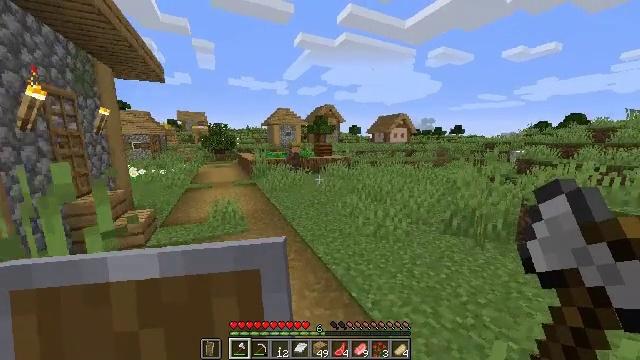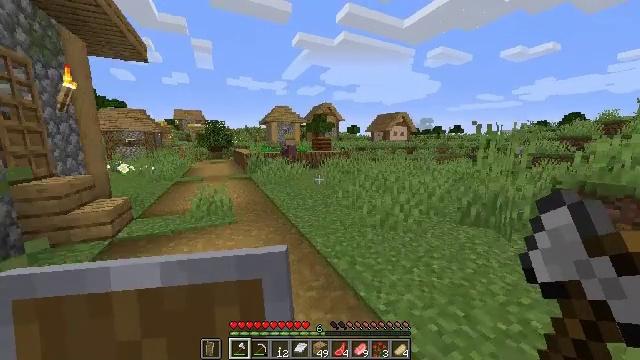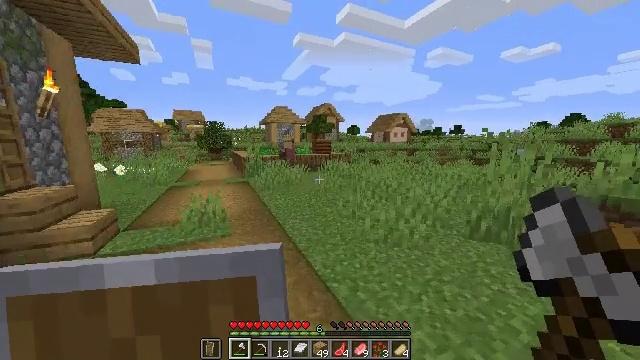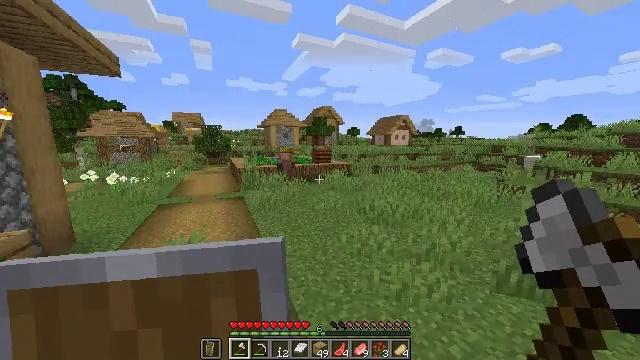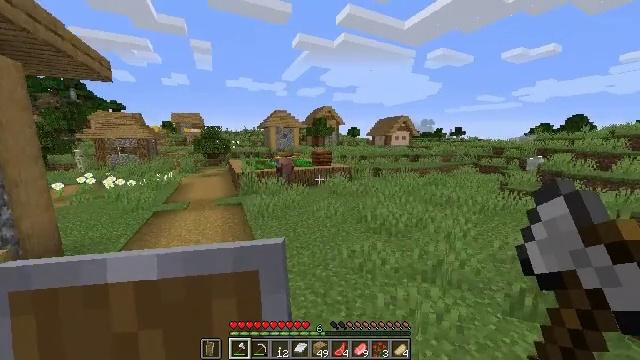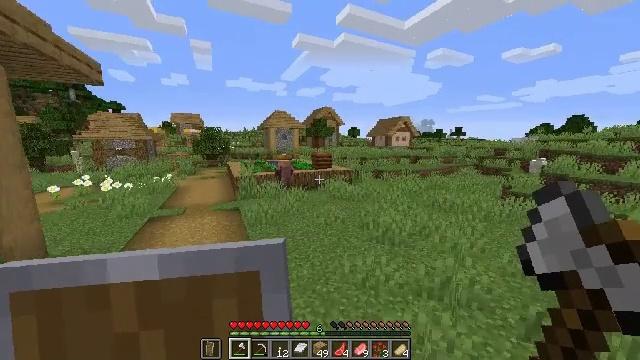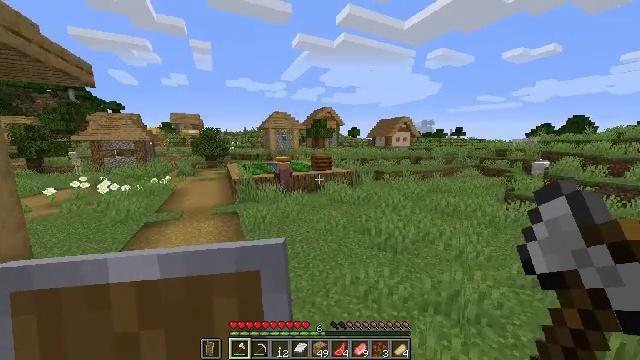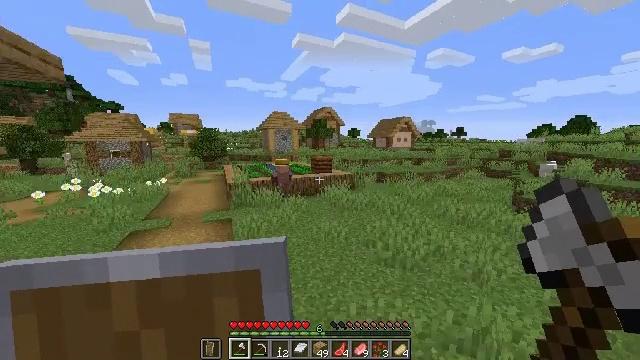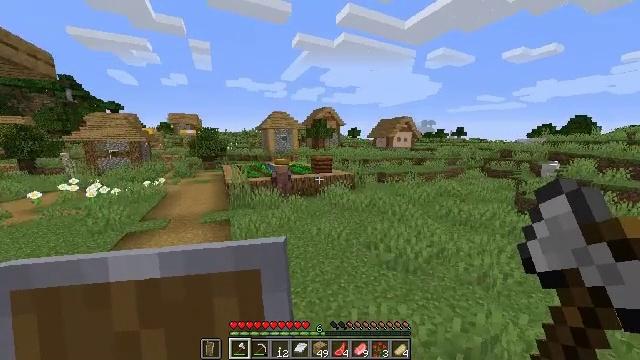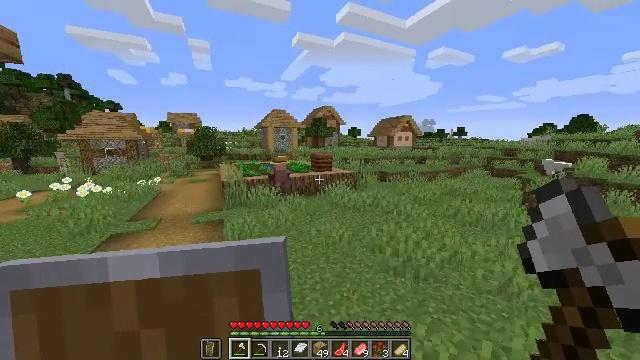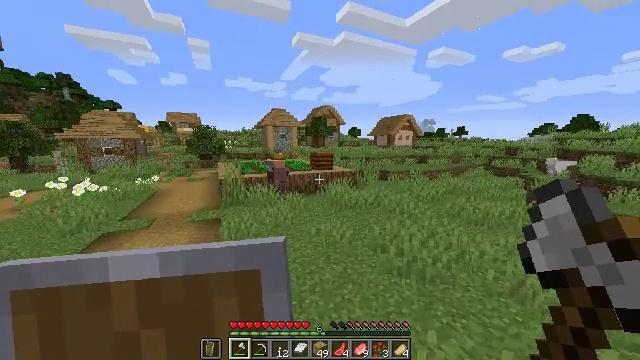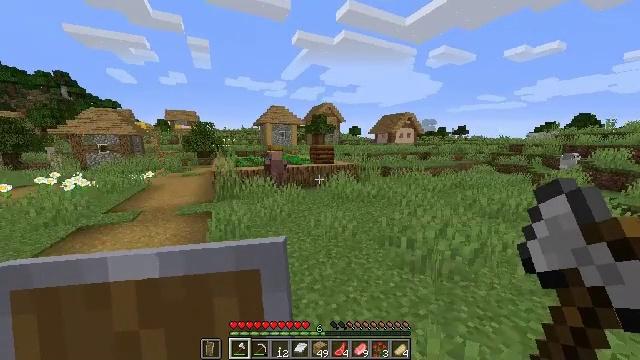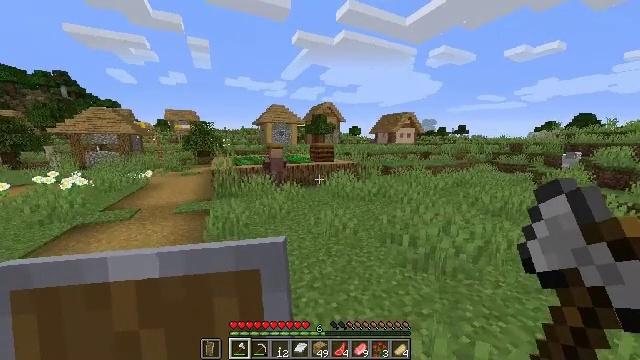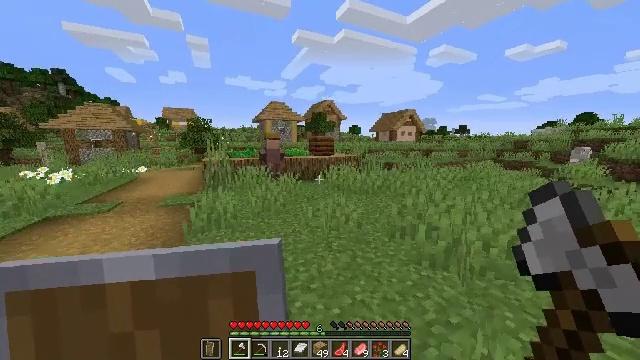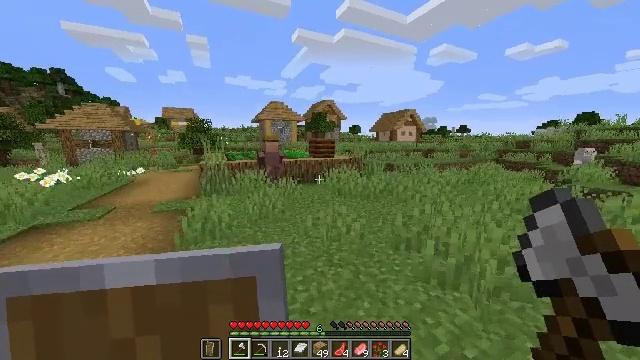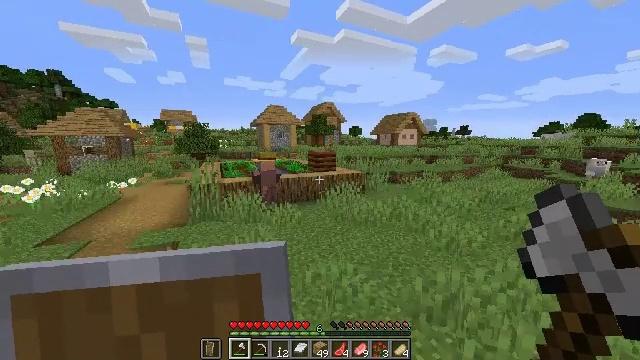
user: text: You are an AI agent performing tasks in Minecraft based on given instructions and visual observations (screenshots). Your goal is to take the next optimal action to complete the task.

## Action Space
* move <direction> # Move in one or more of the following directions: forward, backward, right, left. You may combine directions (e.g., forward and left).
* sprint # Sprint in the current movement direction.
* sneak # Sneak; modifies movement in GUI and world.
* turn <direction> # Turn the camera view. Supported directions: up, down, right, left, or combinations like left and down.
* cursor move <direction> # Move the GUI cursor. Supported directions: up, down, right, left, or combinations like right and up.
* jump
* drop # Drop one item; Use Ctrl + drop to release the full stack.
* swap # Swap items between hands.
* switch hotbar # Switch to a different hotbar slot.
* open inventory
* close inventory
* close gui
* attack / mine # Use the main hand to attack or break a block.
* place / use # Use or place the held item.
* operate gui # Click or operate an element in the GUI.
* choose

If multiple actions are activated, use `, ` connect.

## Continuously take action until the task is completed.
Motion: motion action
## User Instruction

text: Gather the composter from your farm.
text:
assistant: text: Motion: move forward, sprint, jump
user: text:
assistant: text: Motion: move forward, sprint, jump
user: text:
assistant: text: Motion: move forward, sprint, jump
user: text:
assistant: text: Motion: move forward, sprint, jump
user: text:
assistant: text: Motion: move forward, sprint, jump
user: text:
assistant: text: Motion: move forward, sprint, jump
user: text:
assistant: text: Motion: move forward, sprint, jump
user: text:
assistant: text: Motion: move forward, sprint, jump
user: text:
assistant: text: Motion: move forward, sprint, jump
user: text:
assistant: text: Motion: move forward, sprint, jump
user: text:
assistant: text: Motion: move forward, sprint, jump
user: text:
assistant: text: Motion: move forward, sprint, jump
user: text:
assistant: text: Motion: move forward, sprint, jump
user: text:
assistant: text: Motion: move forward, sprint, jump
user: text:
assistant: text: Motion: move forward, sprint, jump
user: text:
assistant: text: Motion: move forward, sprint, jump
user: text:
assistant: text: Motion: move forward, sprint, jump
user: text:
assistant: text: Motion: move forward, sprint, jump
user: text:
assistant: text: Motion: move forward, sprint, jump
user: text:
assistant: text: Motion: move forward, sprint, jump
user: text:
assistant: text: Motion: move forward, sprint
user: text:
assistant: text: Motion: move forward, sprint
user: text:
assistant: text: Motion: move forward, sprint
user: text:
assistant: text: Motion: move forward, sprint
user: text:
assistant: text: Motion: move forward, sprint
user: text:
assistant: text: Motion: move forward, sprint, turn up
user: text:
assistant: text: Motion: move forward, sprint, turn up
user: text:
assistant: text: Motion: move forward, sprint, turn up
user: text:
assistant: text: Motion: move forward, sprint, turn up
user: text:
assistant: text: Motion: move forward, sprint, turn up